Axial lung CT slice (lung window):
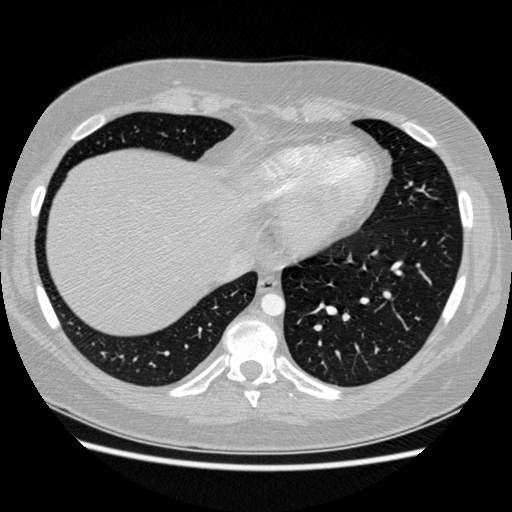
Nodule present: no